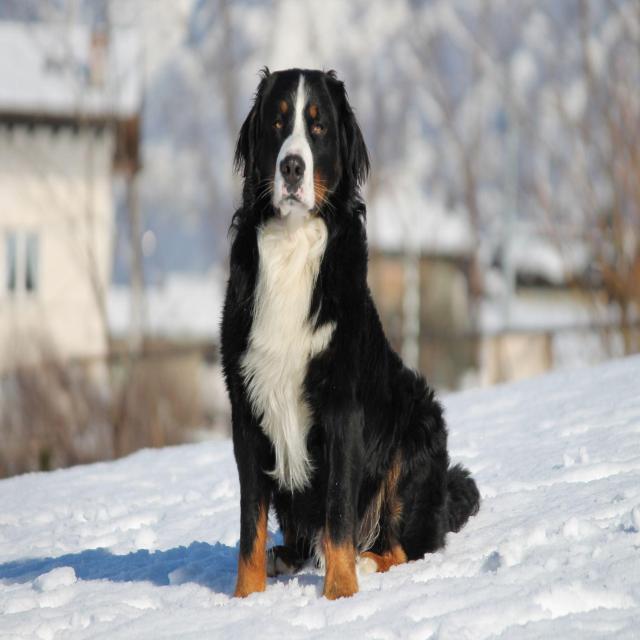
Healthy canine skin — no visible lesions, inflammation, or abnormalities. The skin and coat appear normal.